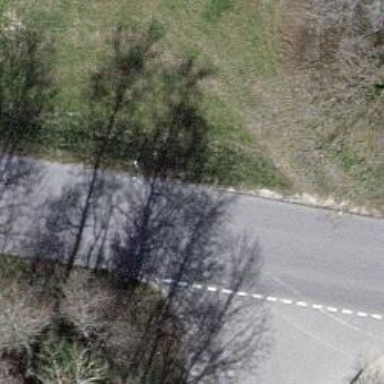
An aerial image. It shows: Tertiary road.